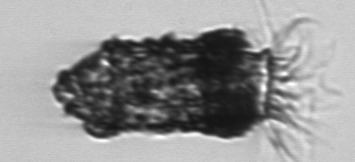
Label: Tintinnopsis